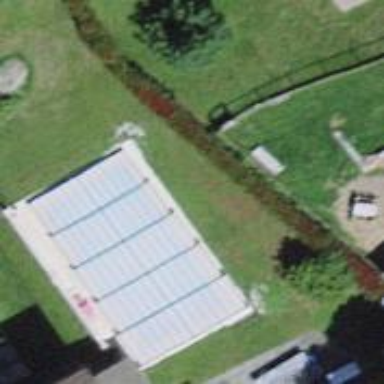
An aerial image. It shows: Swimming pool located in leisure land.